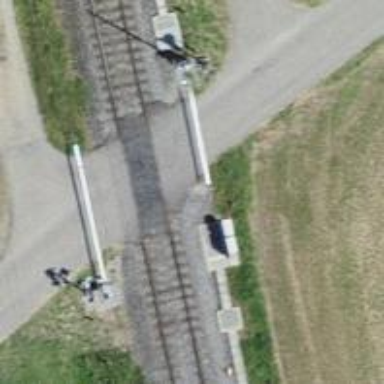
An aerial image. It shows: Single-track electrified railway with contact line.